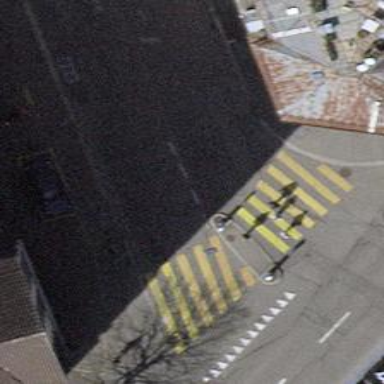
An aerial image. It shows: Paved footway with zebra crossing.